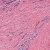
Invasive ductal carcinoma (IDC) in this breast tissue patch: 1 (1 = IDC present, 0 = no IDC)